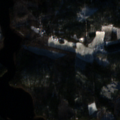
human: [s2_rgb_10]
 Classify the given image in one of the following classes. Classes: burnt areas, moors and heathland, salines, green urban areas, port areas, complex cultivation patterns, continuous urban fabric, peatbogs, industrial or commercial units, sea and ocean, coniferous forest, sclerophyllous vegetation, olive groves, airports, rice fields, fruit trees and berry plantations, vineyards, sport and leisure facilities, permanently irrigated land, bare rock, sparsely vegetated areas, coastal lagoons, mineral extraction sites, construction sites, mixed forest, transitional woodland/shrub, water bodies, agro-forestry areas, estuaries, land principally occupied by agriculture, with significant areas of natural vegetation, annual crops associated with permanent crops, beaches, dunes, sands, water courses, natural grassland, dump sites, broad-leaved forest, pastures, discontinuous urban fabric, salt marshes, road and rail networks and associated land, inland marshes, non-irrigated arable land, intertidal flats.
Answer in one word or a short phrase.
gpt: coniferous forest, mixed forest, water bodies